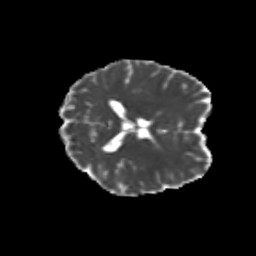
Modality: MD
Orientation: axial
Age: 23
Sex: female
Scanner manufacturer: siemens
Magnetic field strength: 3 T
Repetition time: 3.5 s
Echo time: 0.104 s